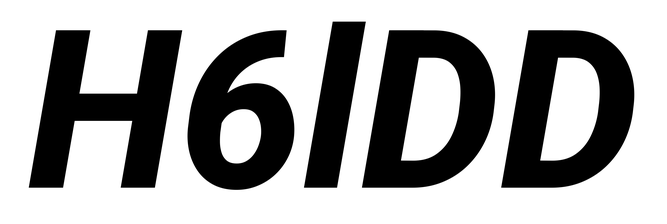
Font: Roboto-Italic_ExtraBold_Italic